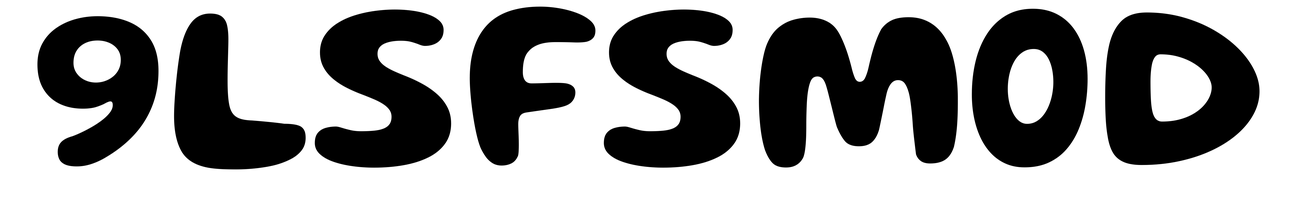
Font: Gluten_SemiBold